Interaction volume radius: 5 \u00c5
Interaction volume height: 40 \u00c5
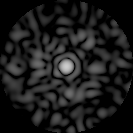
Disorder parameter: 0.8363